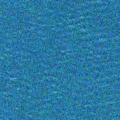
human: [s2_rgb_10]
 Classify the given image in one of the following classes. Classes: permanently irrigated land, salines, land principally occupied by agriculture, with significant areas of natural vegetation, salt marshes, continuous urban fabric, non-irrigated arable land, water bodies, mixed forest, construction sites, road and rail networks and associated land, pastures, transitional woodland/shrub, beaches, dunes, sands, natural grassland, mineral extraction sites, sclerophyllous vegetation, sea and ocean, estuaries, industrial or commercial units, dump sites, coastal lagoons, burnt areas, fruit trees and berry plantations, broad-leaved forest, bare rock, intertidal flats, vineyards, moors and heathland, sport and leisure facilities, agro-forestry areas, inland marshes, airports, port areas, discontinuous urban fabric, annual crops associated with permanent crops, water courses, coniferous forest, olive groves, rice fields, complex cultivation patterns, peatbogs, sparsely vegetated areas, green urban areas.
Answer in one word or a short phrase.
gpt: sea and ocean